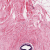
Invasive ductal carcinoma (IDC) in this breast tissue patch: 0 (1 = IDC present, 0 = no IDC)